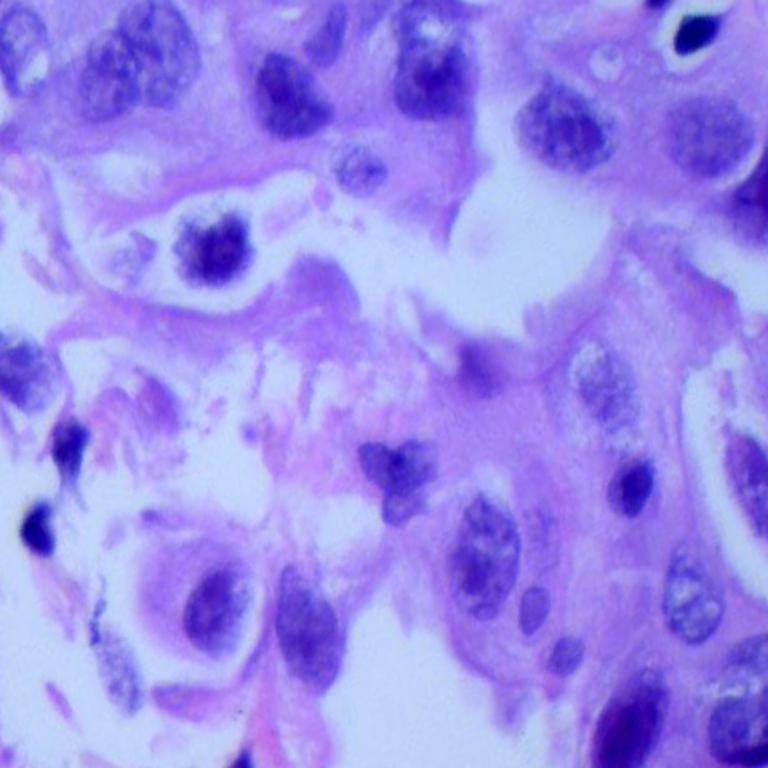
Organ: lung
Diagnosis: adenocarcinomas